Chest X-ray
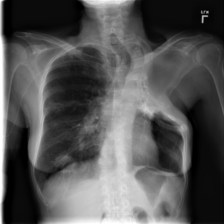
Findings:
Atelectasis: negative
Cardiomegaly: negative
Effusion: negative
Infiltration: negative
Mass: positive
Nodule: negative
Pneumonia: negative
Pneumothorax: negative
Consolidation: negative
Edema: negative
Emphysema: negative
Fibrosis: negative
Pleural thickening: negative
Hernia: negative